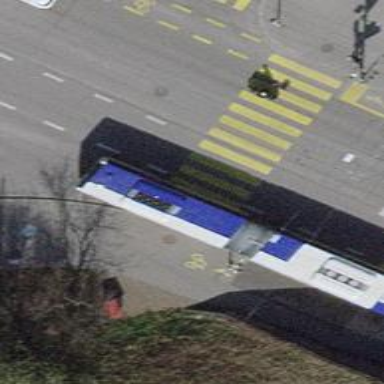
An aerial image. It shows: Crossing with traffic signals.